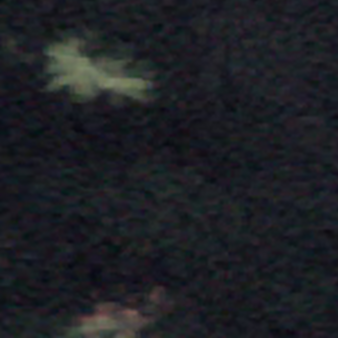
Label: other